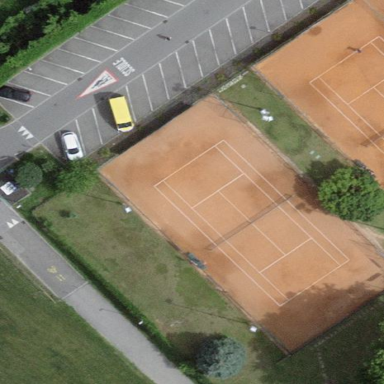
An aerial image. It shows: Clay tennis court pitch.